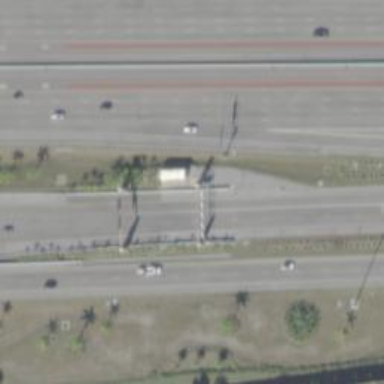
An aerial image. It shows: Toll gantry on the road.